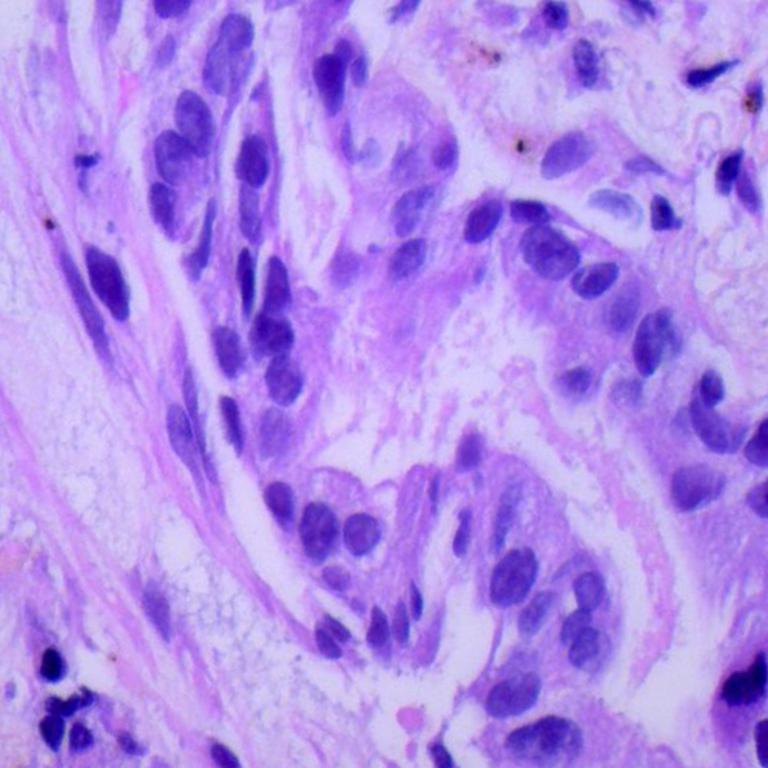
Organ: lung
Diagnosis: adenocarcinomas